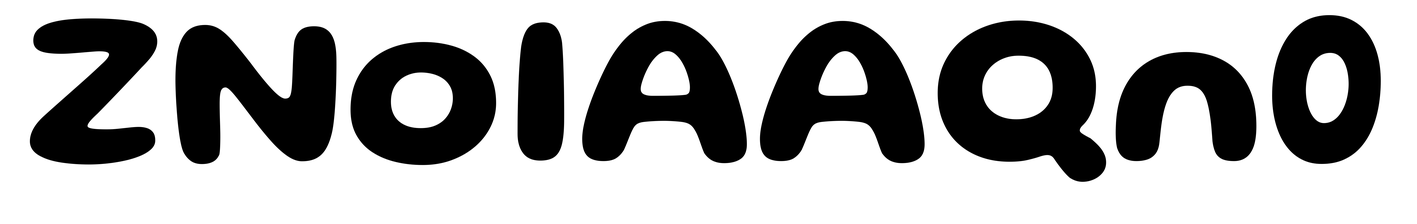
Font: Gluten_SemiBold